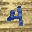
Label: 4